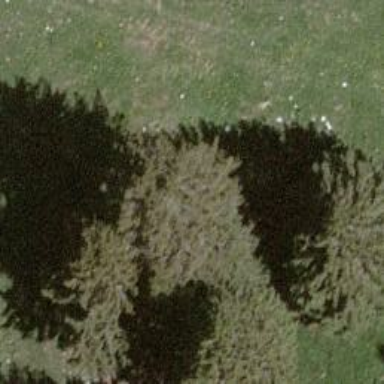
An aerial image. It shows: Single tag "natural: tree."